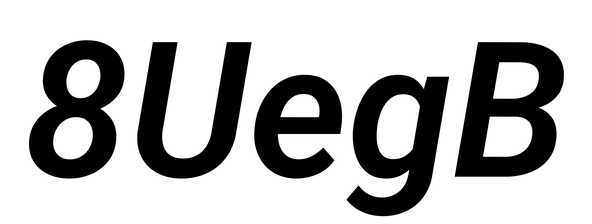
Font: Roboto-Italic_SemiBold_Italic